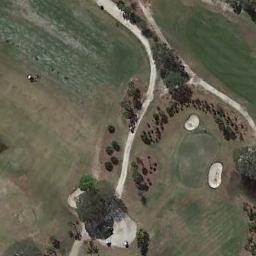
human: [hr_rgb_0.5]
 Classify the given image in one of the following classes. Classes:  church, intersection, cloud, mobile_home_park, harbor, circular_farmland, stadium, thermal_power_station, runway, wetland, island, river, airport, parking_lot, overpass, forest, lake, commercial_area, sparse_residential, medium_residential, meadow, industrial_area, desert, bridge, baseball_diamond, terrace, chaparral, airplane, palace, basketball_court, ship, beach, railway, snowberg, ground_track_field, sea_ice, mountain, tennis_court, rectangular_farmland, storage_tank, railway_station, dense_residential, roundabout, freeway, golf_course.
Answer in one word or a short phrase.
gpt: golf_course